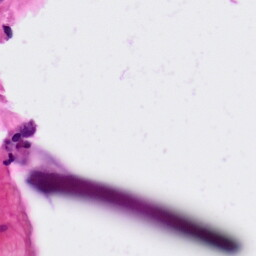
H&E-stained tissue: Colon